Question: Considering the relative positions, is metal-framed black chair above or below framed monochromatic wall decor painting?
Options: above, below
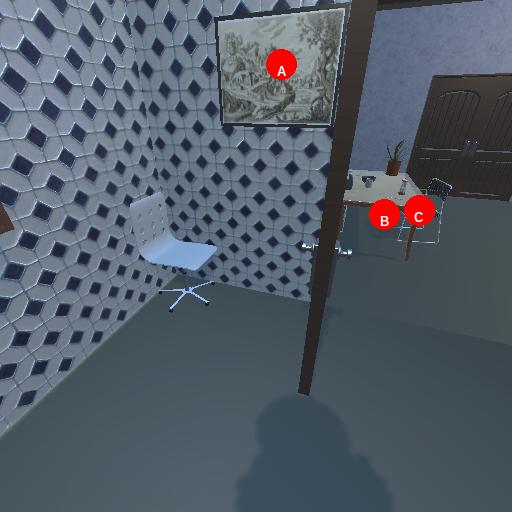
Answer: above